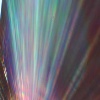
Label: sunburn